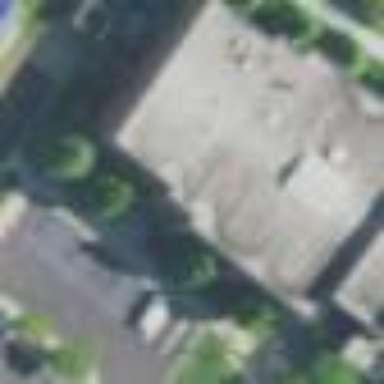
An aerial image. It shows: College building.